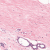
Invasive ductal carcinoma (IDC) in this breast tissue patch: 0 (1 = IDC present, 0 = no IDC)